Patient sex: M
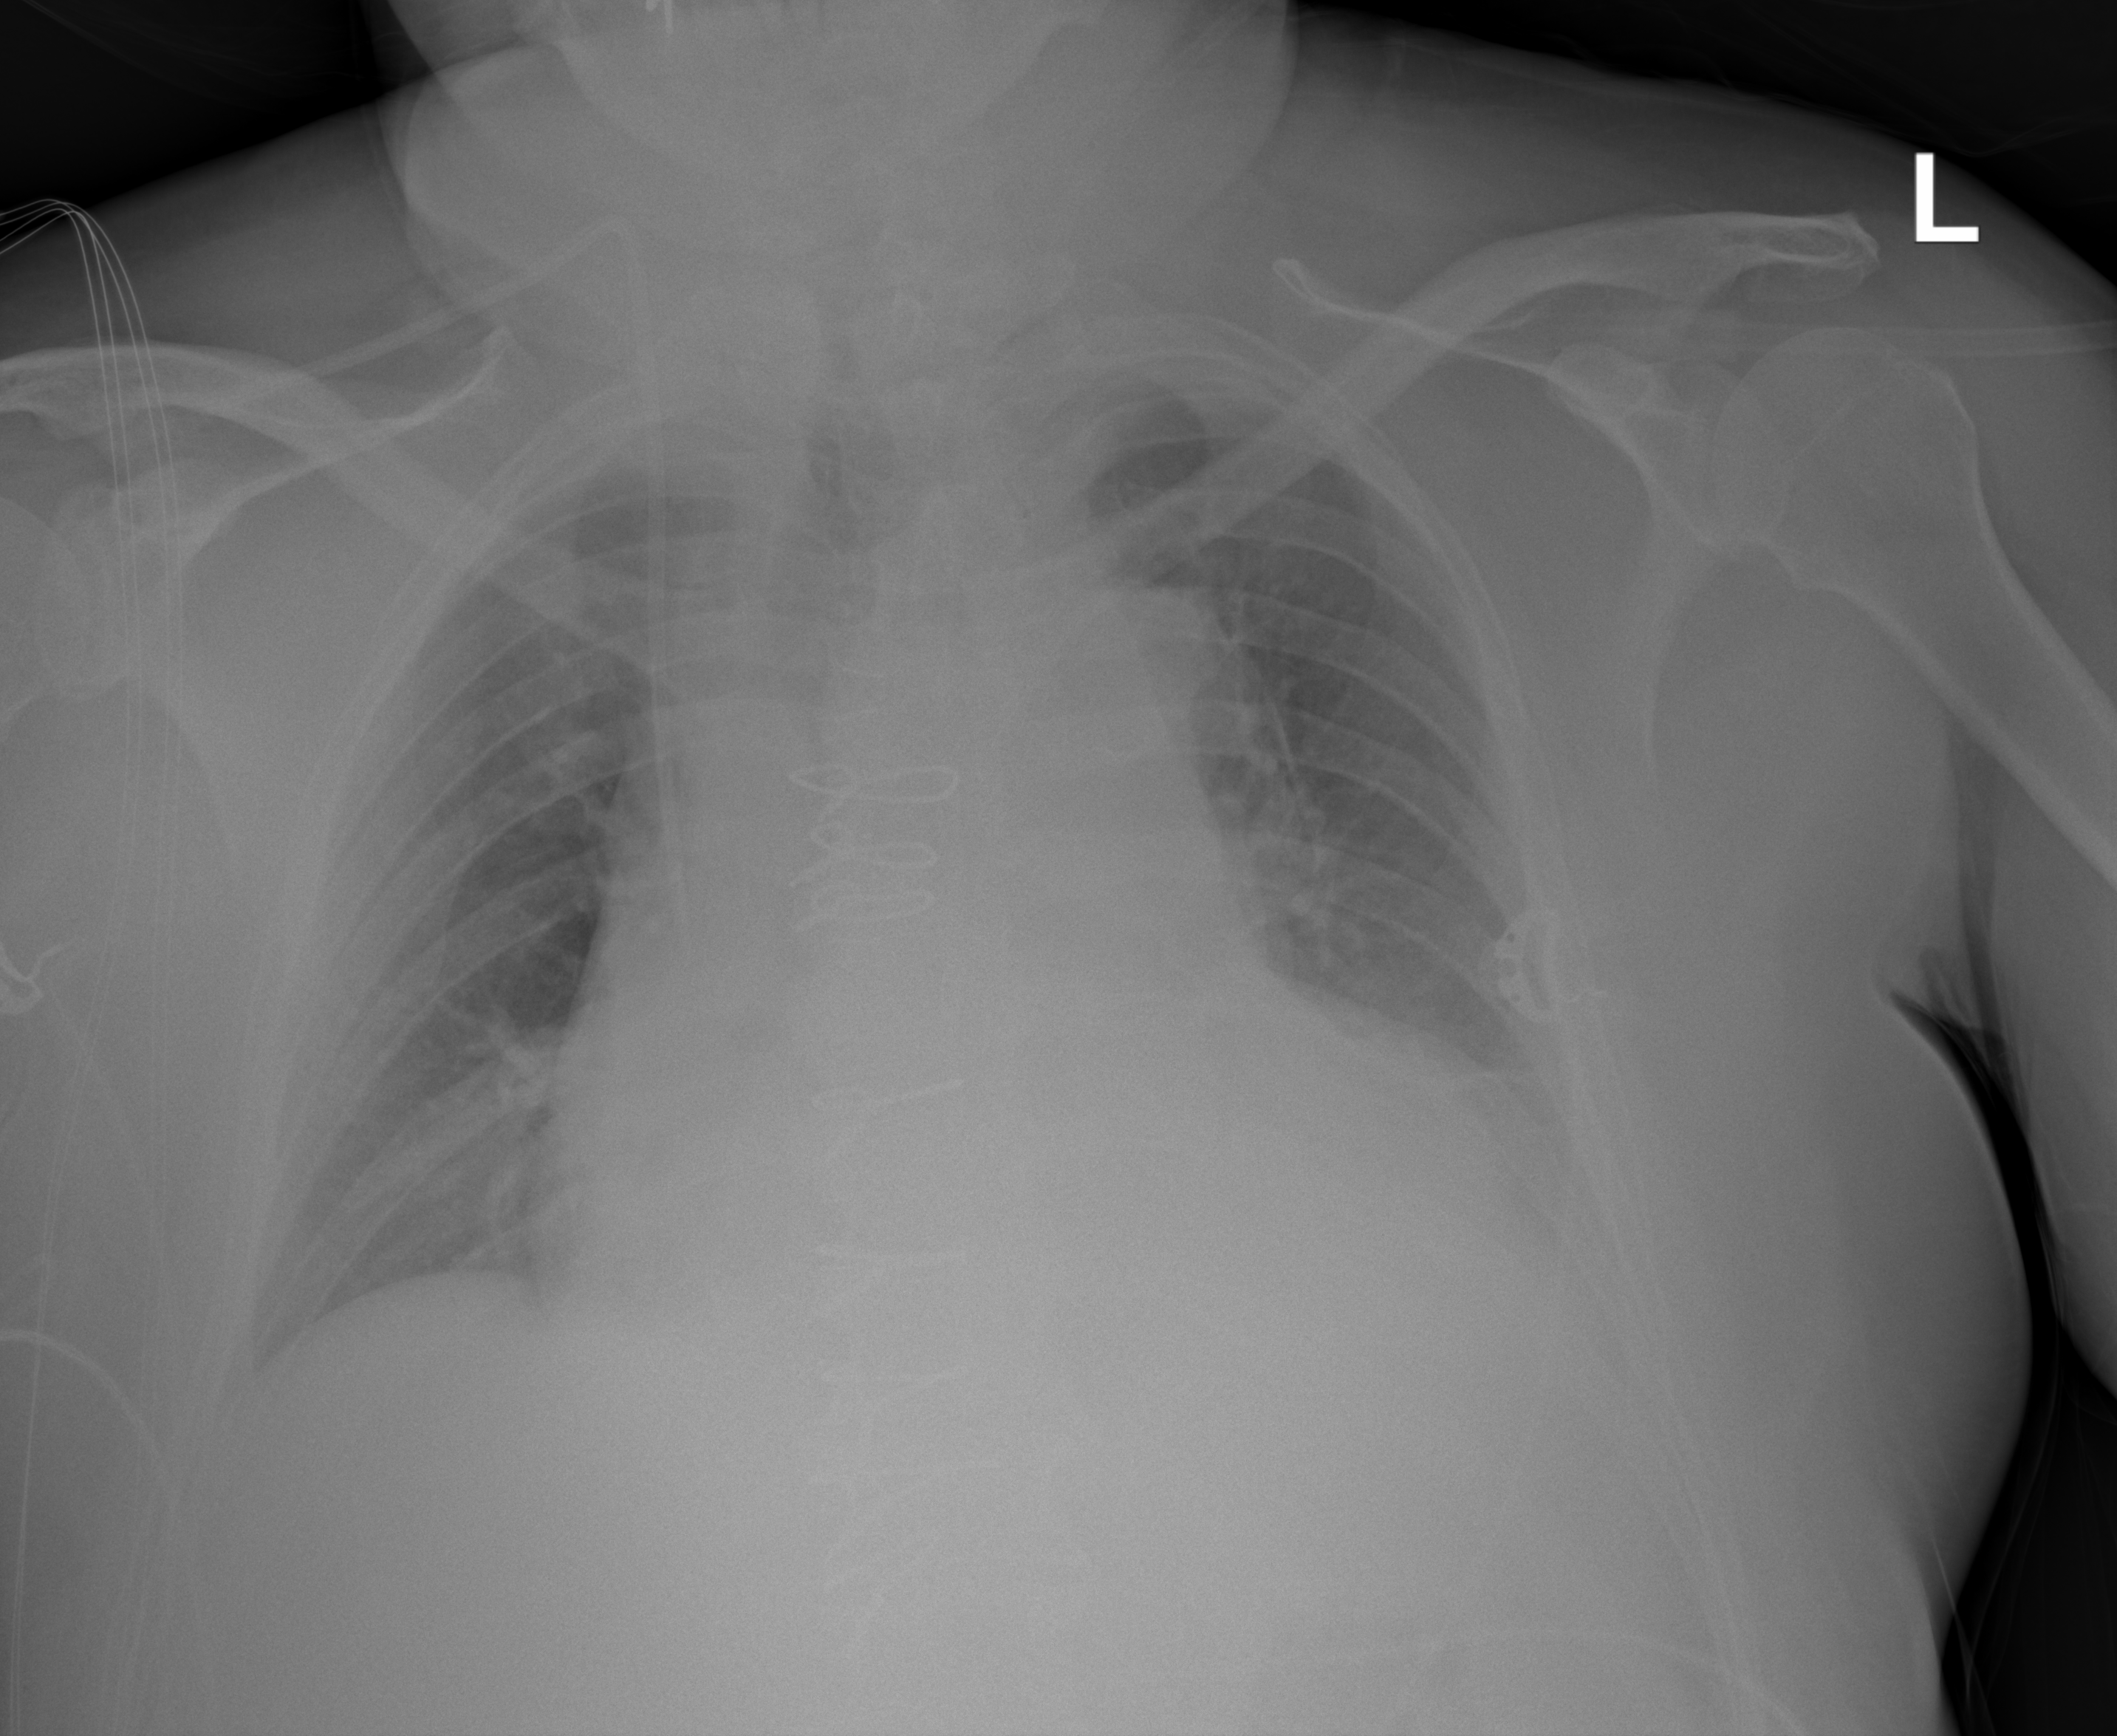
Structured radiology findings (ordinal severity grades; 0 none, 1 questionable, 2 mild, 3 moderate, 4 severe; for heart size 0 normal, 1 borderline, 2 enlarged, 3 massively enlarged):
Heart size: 2
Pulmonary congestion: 2
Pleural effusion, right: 0
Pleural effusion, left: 2
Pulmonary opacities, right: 0
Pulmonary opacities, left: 0
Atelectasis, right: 2
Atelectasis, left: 2